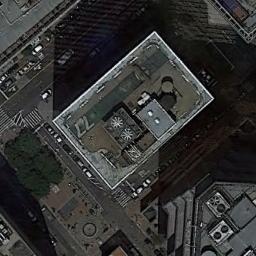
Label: commercial_area